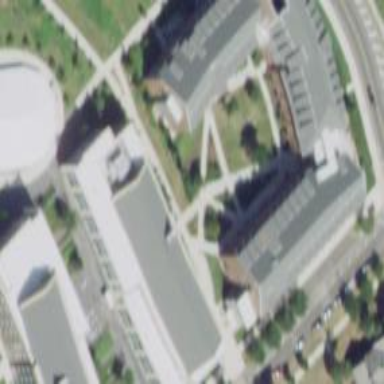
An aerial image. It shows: University building.